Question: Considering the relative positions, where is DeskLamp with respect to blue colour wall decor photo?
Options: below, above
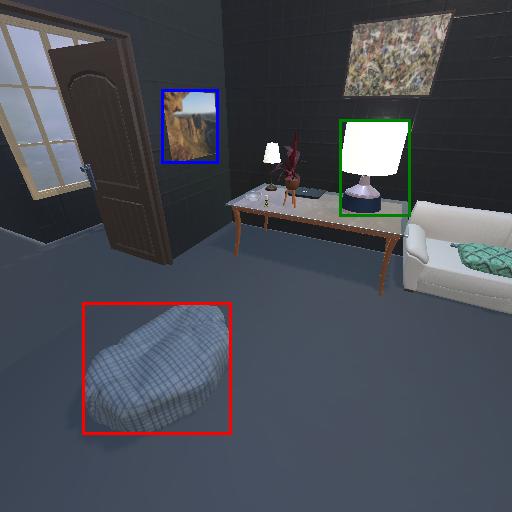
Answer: below